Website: home-depot
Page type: delivery-shipping
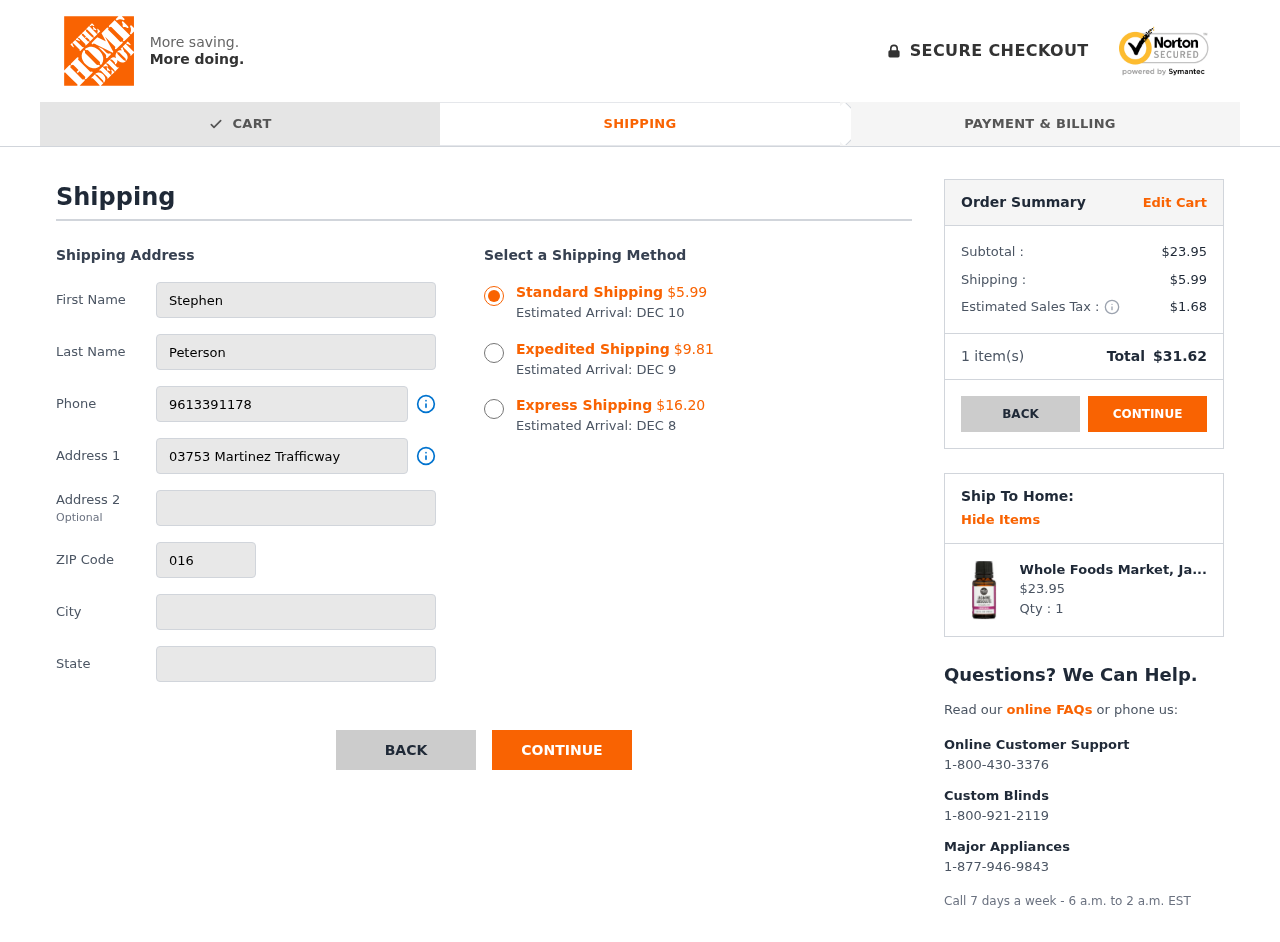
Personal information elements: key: PII_CITY
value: Heatherbury
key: PII_FIRSTNAME
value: Stephen
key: PII_LASTNAME
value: Peterson
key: PII_PHONE
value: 9613391178
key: PII_POSTCODE
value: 01678
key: PII_STATE
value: New Jersey
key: PII_STREET
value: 03753 Martinez Trafficway
Product elements: key: PRODUCT1_NAME
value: Whole Foods Market, Jasmine Absolute in Jojoba Oil, 0.5 fl oz
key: PRODUCT1_PRICE
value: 23.95
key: PRODUCT1_QUANTITY
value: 1
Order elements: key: ORDER_SHIPPING_COST_STANDARD
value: $5.99
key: ORDER_DELIVERY_DATE
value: DEC 10
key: ORDER_SHIPPING_COST_EXPEDITED
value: $9.81
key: ORDER_DELIVERY_DATE_EXPEDITED
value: DEC 9
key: ORDER_SHIPPING_COST_EXPRESS
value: $16.20
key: ORDER_DELIVERY_DATE_EXPRESS
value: DEC 8
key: ORDER_SUBTOTAL
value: $23.95
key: ORDER_SHIPPING_COST
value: $5.99
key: ORDER_TAX
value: $1.68
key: ORDER_NUM_ITEMS
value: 1
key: ORDER_TOTAL
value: $31.62